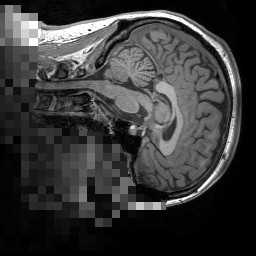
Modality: T1w
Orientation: sagittal
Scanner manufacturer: siemens
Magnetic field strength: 3 T
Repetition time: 1.5 s
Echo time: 0.00291 s